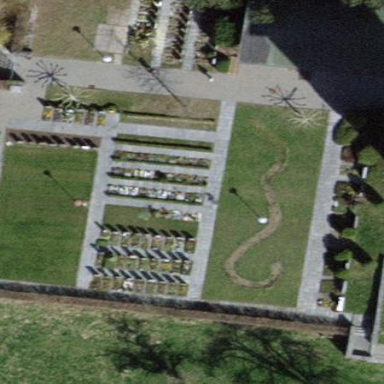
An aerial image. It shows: Cemetery.